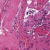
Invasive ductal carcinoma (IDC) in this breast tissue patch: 1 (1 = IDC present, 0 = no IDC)